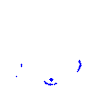
Particle: proton